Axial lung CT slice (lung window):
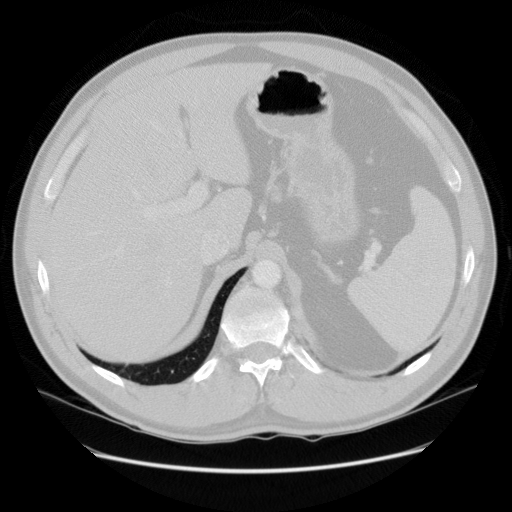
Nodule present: no